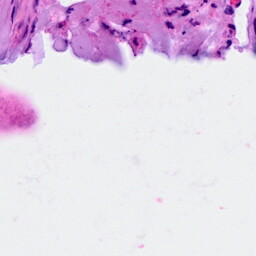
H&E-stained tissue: Breast